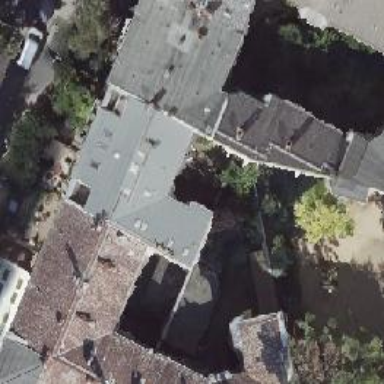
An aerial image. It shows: Residential building with bar.